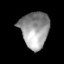
Tissue: lung
Cell type: Others
Senescence score: 0.2257
Nuclear area (px): 1023
Mean DAPI intensity: 150.767